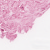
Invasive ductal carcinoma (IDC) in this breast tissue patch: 0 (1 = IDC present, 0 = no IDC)